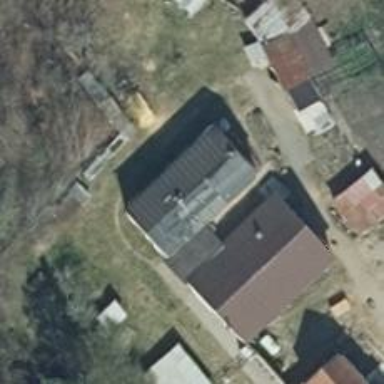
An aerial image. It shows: Simple house.